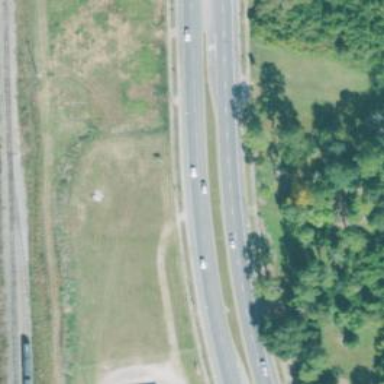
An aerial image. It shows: This image shows trunk highway that functions as expressway.